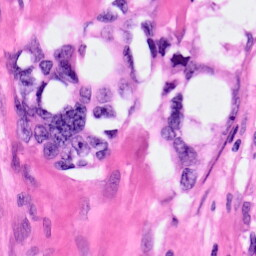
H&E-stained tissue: Pancreatic